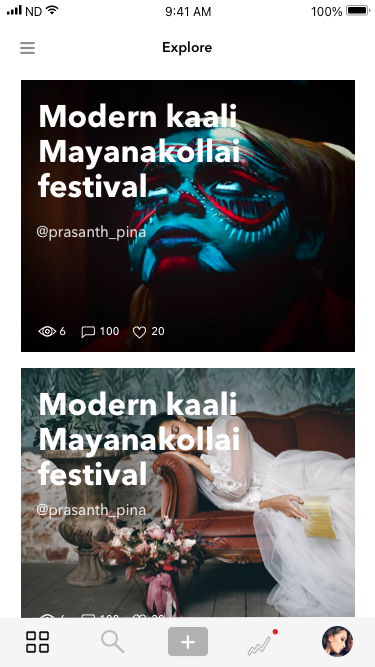
Text in this UI design:
Explore
6
100
20
Modern kaali
Mayanakollai festival
@prasanth_pina
6
100
20
Modern kaali
Mayanakollai festival
@prasanth_pina